Question: I have two tables that can be seen in accompanying image.
contains , and .
contains , , , and .
If you look at the screen shot of , you will see for each Month you have a Green, Yellow, Orange and Red value. You also have a range.
I need a new column on named 'Colour'. In this column, I need either Green, Yellow, Orange or Red. The deciding factor on which colour is assigned to the month will be the 'Average' column.
For example:
DepartmentA for May's Average is equal to '0.96'
Upon referencing , I can see that line 8, '0.75+' will be the range this fits into. Therefore Red is the colour I want placed in next to Mays average.
I have left RangeEnd for the highest range per month as NULL as it is basically '75+', anything greater than '0.75' slots in here.
Can anyone point me in the right direction that is not too time consuming.

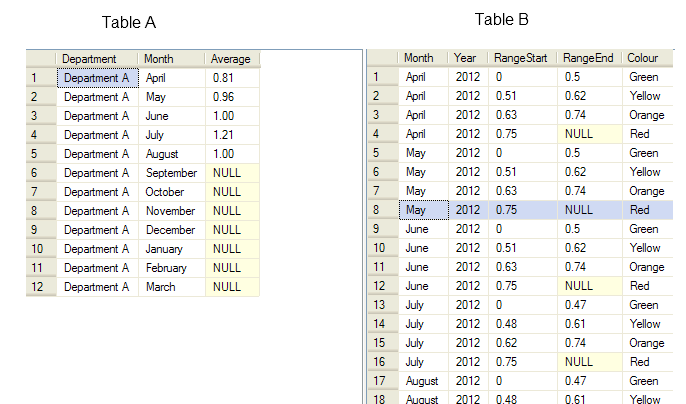
Answer: you can use it straight forward:
'''
select *
from table a
join table b
on a.month = b.month
and a.average between b.rangestart and isnull(b.rangeend,10000) -- 100000 = greater than max value
'''